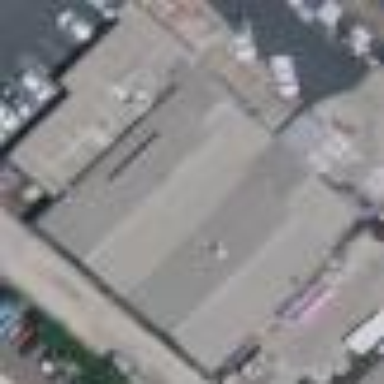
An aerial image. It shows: Industrial building.